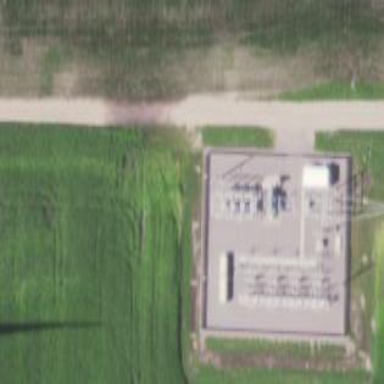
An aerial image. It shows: Power substation specializing in generation.